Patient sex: M
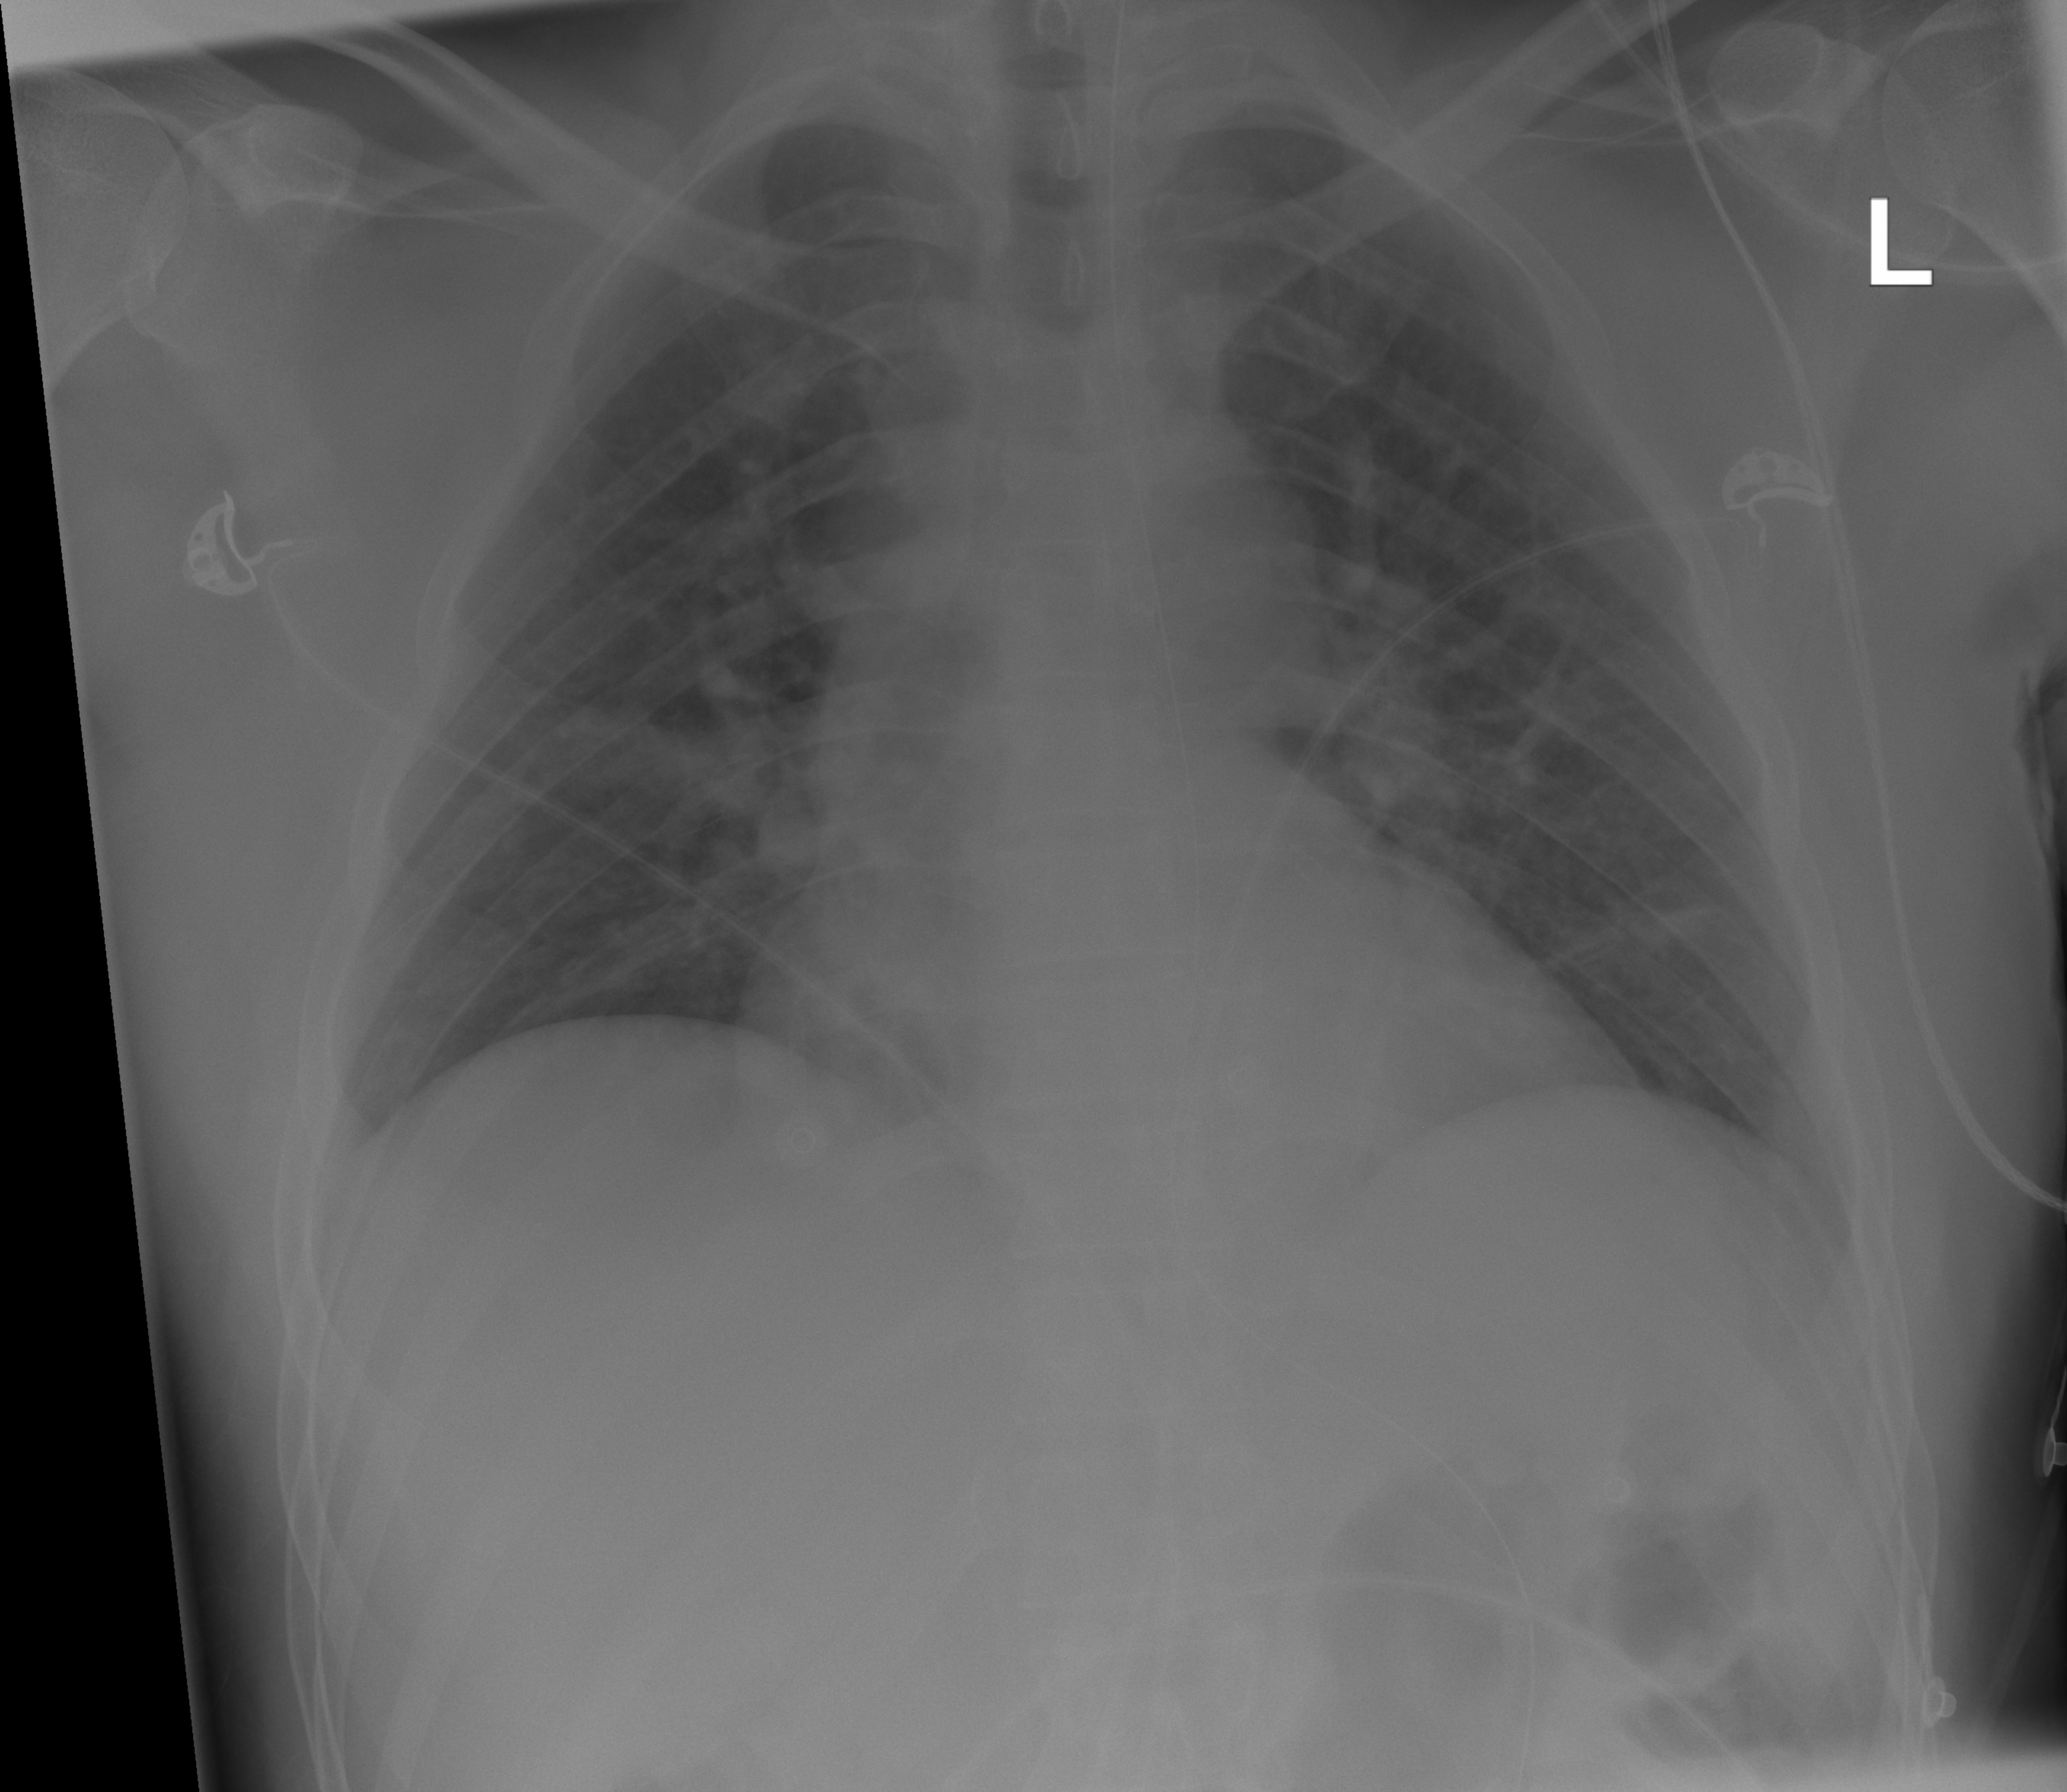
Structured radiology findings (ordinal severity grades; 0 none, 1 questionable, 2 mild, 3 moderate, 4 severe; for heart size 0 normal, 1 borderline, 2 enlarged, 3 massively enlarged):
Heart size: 1
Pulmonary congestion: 0
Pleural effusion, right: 0
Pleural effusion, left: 0
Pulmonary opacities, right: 0
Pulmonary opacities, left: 0
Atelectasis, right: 2
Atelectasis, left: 2